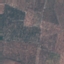
Land use / land cover class: PermanentCrop